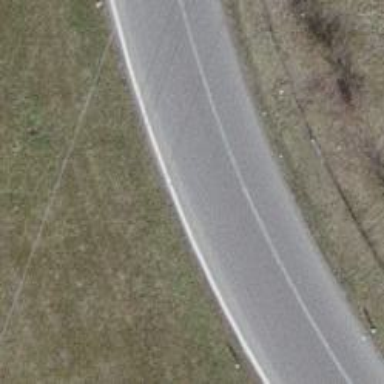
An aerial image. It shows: Asphalt motorway link.